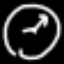
Label: clock